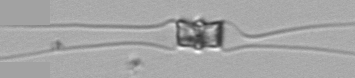
Label: Chaetoceros_didymus